高三 · 图论
如图所示的结构图是 （选填“树”或“环”）形结构图。

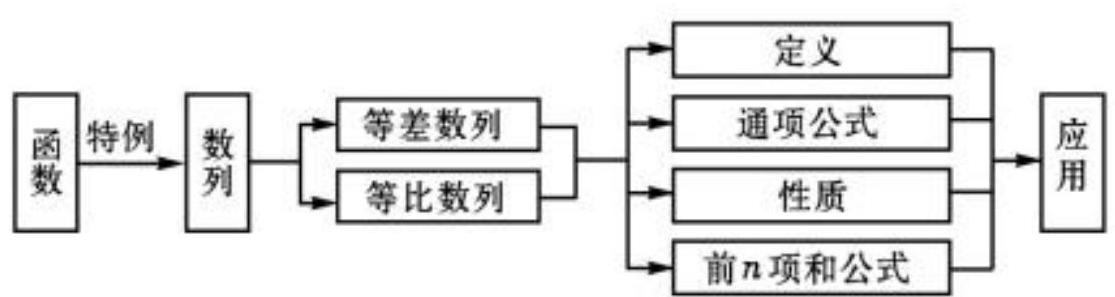
答案: 环
解析: 结构图中含有“环”形结构, 表示的是逻辑的先后关系, 故答案为环.